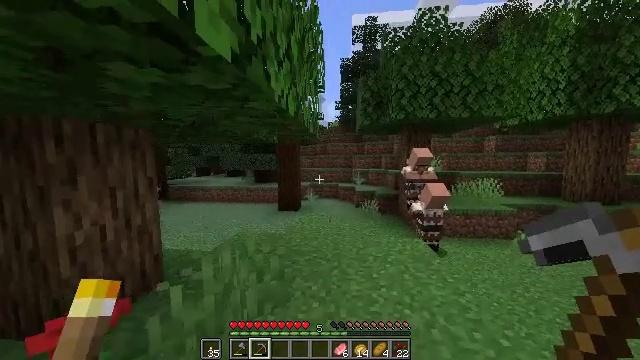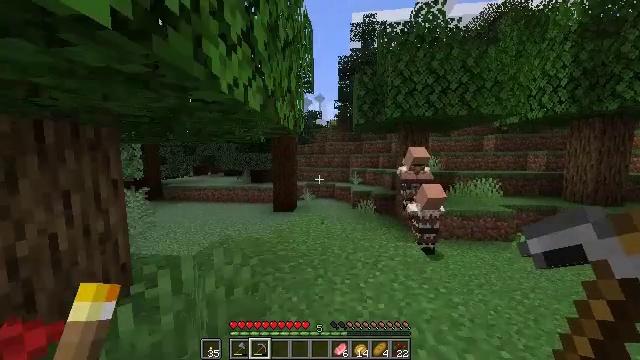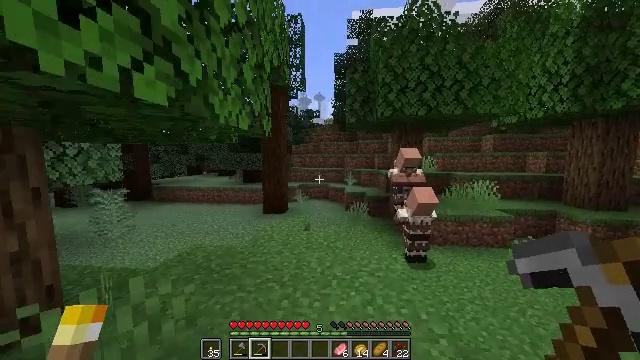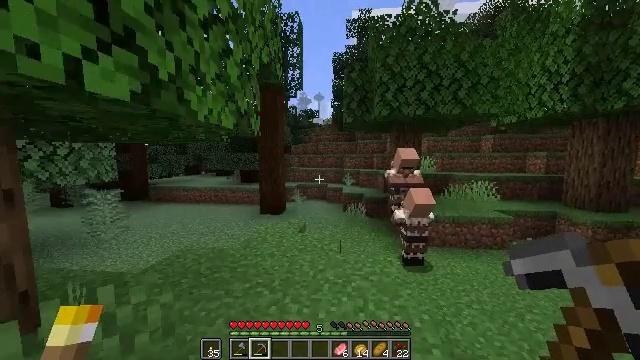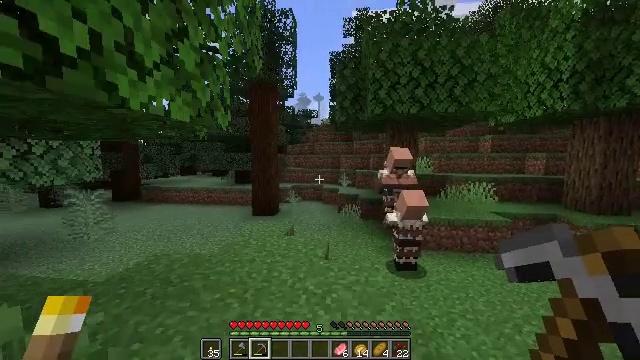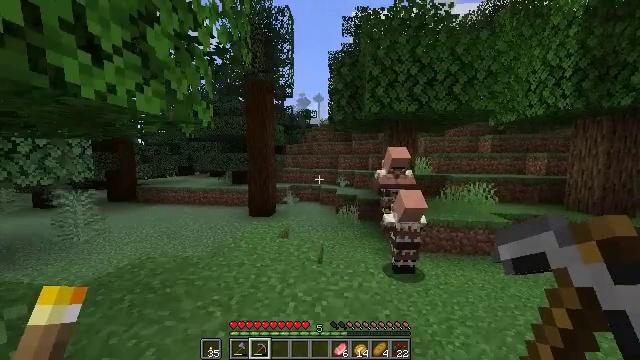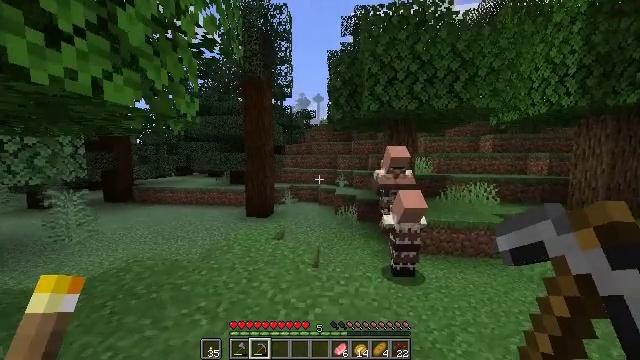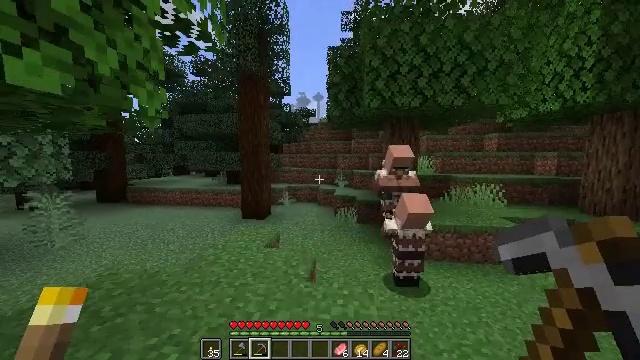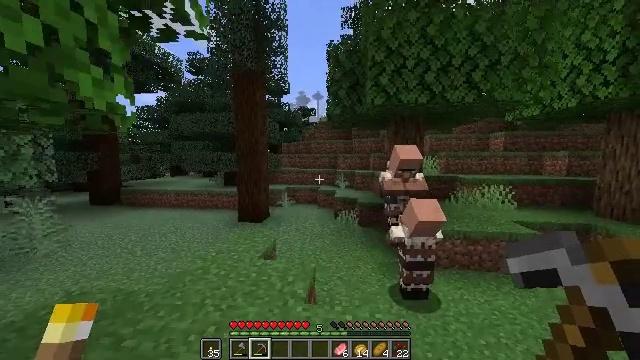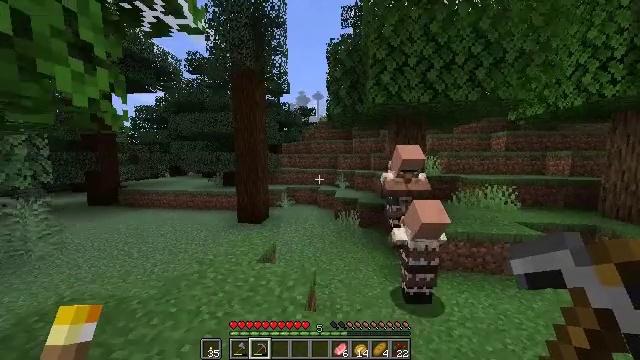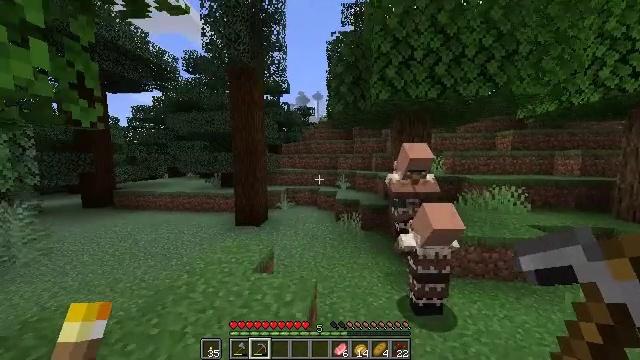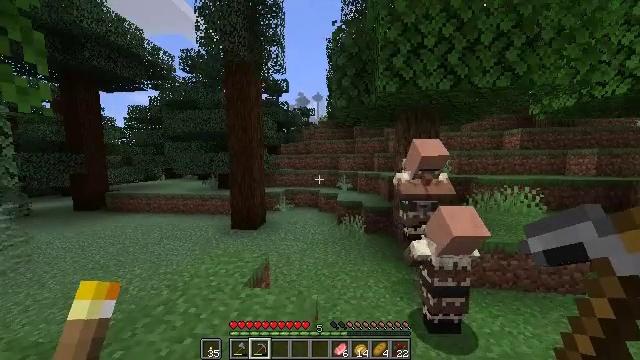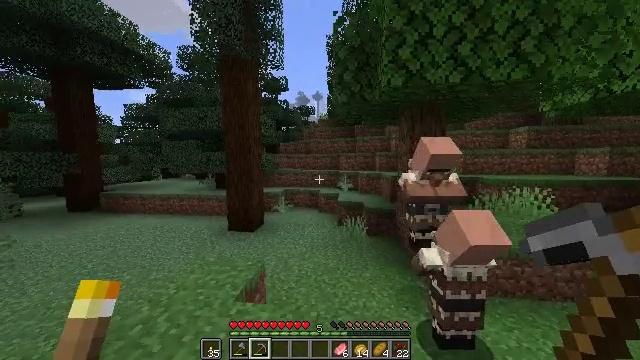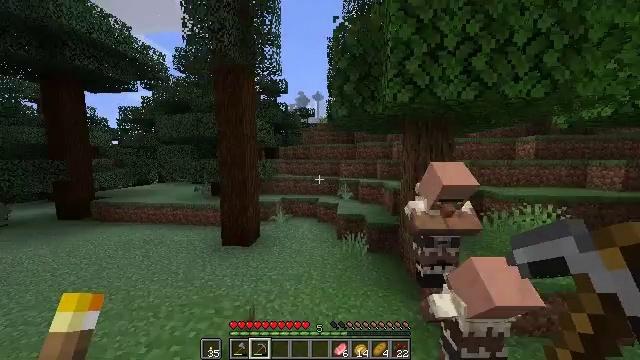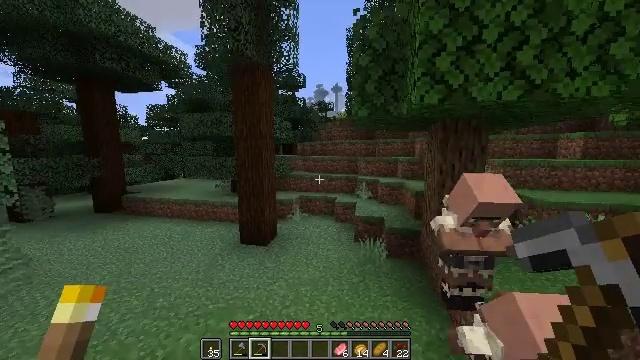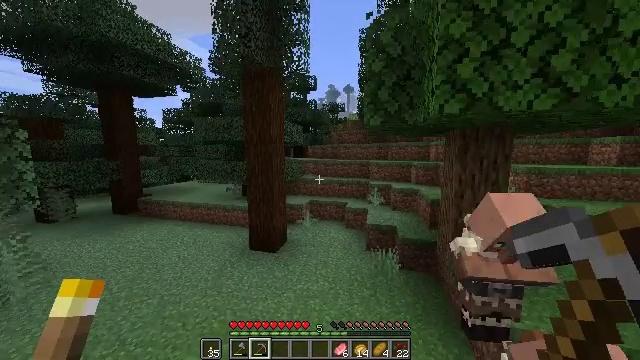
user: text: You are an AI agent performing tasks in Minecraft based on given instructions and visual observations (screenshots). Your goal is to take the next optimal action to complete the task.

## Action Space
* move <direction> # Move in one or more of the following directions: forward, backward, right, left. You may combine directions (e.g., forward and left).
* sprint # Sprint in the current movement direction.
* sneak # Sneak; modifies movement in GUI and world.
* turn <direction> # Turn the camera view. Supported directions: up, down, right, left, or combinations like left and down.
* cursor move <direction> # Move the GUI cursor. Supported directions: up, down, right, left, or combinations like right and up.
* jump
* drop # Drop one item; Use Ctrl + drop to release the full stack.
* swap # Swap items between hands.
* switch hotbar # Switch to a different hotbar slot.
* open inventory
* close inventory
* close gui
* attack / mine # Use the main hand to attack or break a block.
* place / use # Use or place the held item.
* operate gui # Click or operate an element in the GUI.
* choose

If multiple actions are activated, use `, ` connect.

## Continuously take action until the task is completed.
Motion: motion action
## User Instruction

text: Break the spruce leaves to clear the area.
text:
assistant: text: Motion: move forward and move right, sprint
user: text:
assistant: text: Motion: move forward and move right, sprint
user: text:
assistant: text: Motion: move forward and move right, sprint
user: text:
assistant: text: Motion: move forward and move right, sprint
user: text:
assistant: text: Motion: move forward, sprint
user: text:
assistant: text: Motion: move forward, sprint
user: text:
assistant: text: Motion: move forward, sprint
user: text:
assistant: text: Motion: move forward, sprint
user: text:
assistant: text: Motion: move forward, sprint
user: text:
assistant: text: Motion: move forward, sprint
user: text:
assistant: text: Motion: move forward, sprint
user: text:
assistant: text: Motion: move forward, sprint
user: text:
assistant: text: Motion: move forward, sprint, jump
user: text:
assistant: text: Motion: move forward, sprint, turn left and down, jump
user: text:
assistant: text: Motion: move forward, sprint, turn left, jump
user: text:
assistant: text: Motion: move forward, sprint, jump
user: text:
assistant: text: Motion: move forward, sprint, jump
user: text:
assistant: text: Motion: move forward, sprint, jump
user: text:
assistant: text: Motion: move forward, sprint, jump
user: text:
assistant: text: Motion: move forward, sprint, jump
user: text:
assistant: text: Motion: move forward, sprint, jump
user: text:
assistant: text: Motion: move forward, sprint, jump
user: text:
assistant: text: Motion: move forward, sprint, jump
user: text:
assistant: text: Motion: move forward, sprint, jump
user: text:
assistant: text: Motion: move forward, sprint, jump
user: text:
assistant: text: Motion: move forward, sprint, jump
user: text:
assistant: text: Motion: move forward, sprint, jump
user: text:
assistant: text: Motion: move forward, sprint, jump
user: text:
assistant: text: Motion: move forward, sprint, jump
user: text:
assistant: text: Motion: move forward, sprint, jump